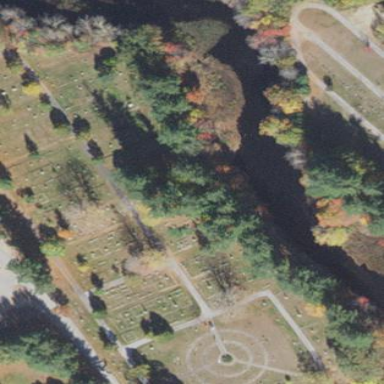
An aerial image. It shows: Cemetery.